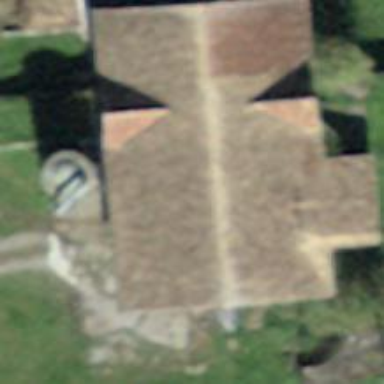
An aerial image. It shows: Rural barn.